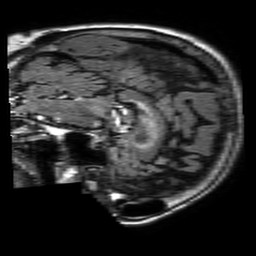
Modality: FLAIR
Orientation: sagittal
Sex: female
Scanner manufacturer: philips
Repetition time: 11 s
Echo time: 0.125 s